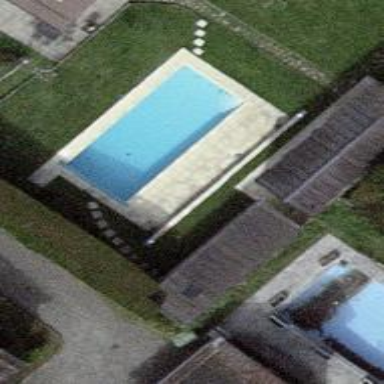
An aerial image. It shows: Swimming pool located in leisure land.